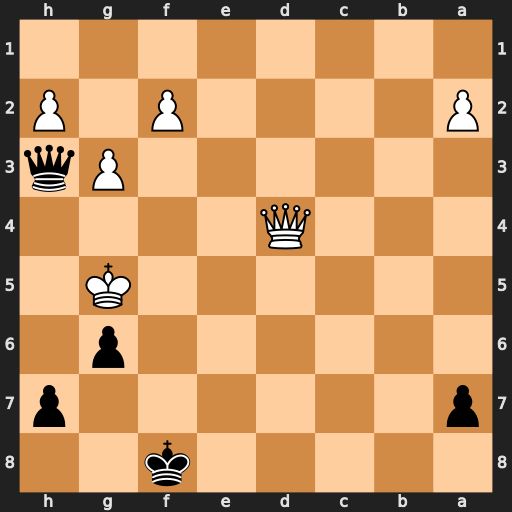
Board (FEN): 5k2/p6p/6p1/6K1/3Q4/6Pq/P4P1P/8
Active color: b
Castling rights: -
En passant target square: -
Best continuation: Qf5+ Kh6 Qh5#